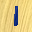
Label: 1